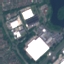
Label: Industrial